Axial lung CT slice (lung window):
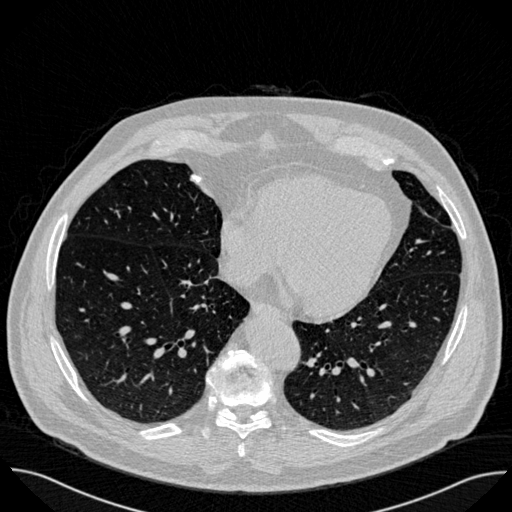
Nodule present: yes
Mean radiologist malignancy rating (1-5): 1